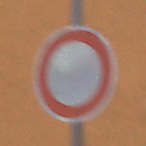
Verkehrszeichen: VerbotFahrzeugeAllerArt
Umgebung: Outdoor, Urban
Tageszeit: Midday
Wetter: Overcast
Licht: Natural
Jahreszeit: NotSpecified
Kontrast: LowContrast